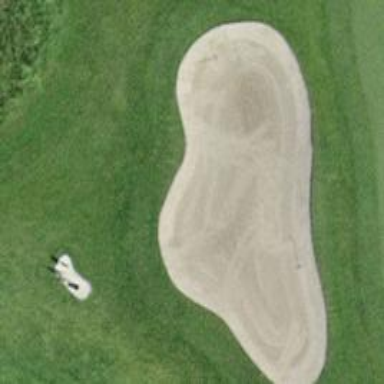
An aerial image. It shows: Sandy area is golf bunker.